Question: I have the following code :
'''
size(5).
black(1,3).
black(2,3).
black(3,2).
black(4,3).
black(5,1).
black(5,5).
words([do,ore,ma,lis,ur,as,po, so,pirus, oker,al,adam, ik]) .
:- use_module(library(lists),[nth1/3, select/3]).
crossword(Puzzle) :-
words(WordList),
word2chars(WordList,CharsList),
make_empty_words(EmptyWords) ,
fill_in(CharsList,EmptyWords),
word2chars(Puzzle,EmptyWords).
word2chars([],[]).
word2chars([Word|RestWords] ,[Chars|RestChars] ) :-
atom_chars(Word,Chars),
word2chars(RestWords,RestChars).
fill_in([],[]).
fill_in([Word|RestWords],Puzzle) :-
select(Word,Puzzle,RestPuzzle),
fill_in(RestWords,RestPuzzle).
make_empty_words(EmptyWords) :-
size(Size),
make_puzzle(Size,Puzzle),
findall(black(I,J),black(I,J),Blacks) ,
fillblacks(Blacks,Puzzle),
empty_words(Puzzle,EmptyWords).
make_puzzle(Size,Puzzle) :-
length(Puzzle,Size),
make_lines(Puzzle,Size).
make_lines([],_).
make_lines([L|Ls],Size) :-
length(L,Size),
make_lines(Ls,Size).
fillblacks([],_).
fillblacks([black(I,J)|Blacks],Puzzle) :-
nth1(I,Puzzle,LineI),
nth1(J,LineI,black),
fillblacks(Blacks,Puzzle).
empty_words(Puzzle,EmptyWords) :-
empty_words(Puzzle,EmptyWords,TailEmptyWords),
size(Size),
transpose(Size,Puzzle,[],TransposedPuzzle),
empty_words(TransposedPuzzle,TailEmptyWords,[] ).
empty_words([],Es,Es).
empty_words([L|Ls],Es,EsTail) :-
empty_words_on_one_line(L,Es,Es1) ,
empty_words(Ls,Es1,EsTail).
empty_words_on_one_line([], Tail, Tail).
empty_words_on_one_line([V1,V2|L],[[V1,V2|Vars]|R],Tail) :-
var(V1), var(V2), !,
more_empty(L,RestL,Vars),
empty_words_on_one_line(RestL,R,Tail) .
empty_words_on_one_line([_| RestL],R, Tail) :-
empty_words_on_one_line(RestL,R,Tail) .
more_empty([],[],[]).
more_empty([V|R],RestL,Vars) :-
( var(V) ->
Vars = [V|RestVars],
more_empty(R,RestL,RestVars)
;
RestL = R,
Vars = []
).
transpose(N,Puzzle,Acc,TransposedPuzzle) :-
( N == 0 ->
TransposedPuzzle = Acc
;
nth_elements(N,Puzzle,OneVert),
M is N - 1,
transpose(M,Puzzle,[OneVert|Acc], TransposedPuzzle)
).
nth_elements(_,[],[]).
nth_elements(N,[X|R],[NthX| S]) :-
nth1(N,X,NthX),
nth_elements(N,R,S).
'''
It is used for solving a crossword like this:

The black squares places are given by default in the code but I want to find a way to give the black squares places by input when I want to query crossword.
something like this:
'''
black(Y1,X1).
black(Y2,X2).
black(Y3,X3).
black(Y4,X4).
black(Y5,X5).
black(Y6,X6).
crossword(Puzzle,Y1,X1,Y2,X2,...) :-
words(WordList),
word2chars(WordList,CharsList),
make_empty_words(EmptyWords,Size) ,
fill_in(CharsList,EmptyWords),
word2chars(Puzzle,EmptyWords).
'''
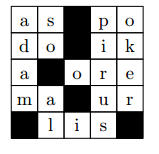
Answer: As @lurker mentioned I tried rewriting the code and giving the black squares as input to program as below:
'''
:- use_module(library(lists),[nth1/3, select/3]).
crossword(Puzzle,Size,Blacks,WordList) :-
word2chars(WordList,CharsList),
make_empty_words(EmptyWords,Size,Blacks) ,
fill_in(CharsList,EmptyWords),
word2chars(Puzzle,EmptyWords).
word2chars([],[]).
word2chars([Word|RestWords] ,[Chars|RestChars] ) :-
atom_chars(Word,Chars),
word2chars(RestWords,RestChars).
fill_in([],[]).
fill_in([Word|RestWords],Puzzle) :-
select(Word,Puzzle,RestPuzzle),
fill_in(RestWords,RestPuzzle).
make_empty_words(EmptyWords,Size,Blacks) :-
make_puzzle(Size,Puzzle),
fillblacks(Blacks,Puzzle),
empty_words(Puzzle,EmptyWords).
make_puzzle(Size,Puzzle) :-
length(Puzzle,Size),
make_lines(Puzzle,Size).
make_lines([],_).
make_lines([L|Ls],Size) :-
length(L,Size),
make_lines(Ls,Size).
fillblacks([],_).
fillblacks([black(I,J)|Blacks],Puzzle) :-
nth1(I,Puzzle,LineI),
nth1(J,LineI,black),
fillblacks(Blacks,Puzzle).
empty_words(Puzzle,EmptyWords) :-
empty_words(Puzzle,EmptyWords,TailEmptyWords),
transpose(Size,Puzzle,[],TransposedPuzzle),
empty_words(TransposedPuzzle,TailEmptyWords,[] ).
empty_words([],Es,Es).
empty_words([L|Ls],Es,EsTail) :-
empty_words_on_one_line(L,Es,Es1) ,
empty_words(Ls,Es1,EsTail).
empty_words_on_one_line([], Tail, Tail).
empty_words_on_one_line([V1,V2|L],[[V1,V2|Vars]|R],Tail) :-
var(V1), var(V2), !,
more_empty(L,RestL,Vars),
empty_words_on_one_line(RestL,R,Tail) .
empty_words_on_one_line([_| RestL],R, Tail) :-
empty_words_on_one_line(RestL,R,Tail) .
more_empty([],[],[]).
more_empty([V|R],RestL,Vars) :-
( var(V)
-> Vars = [V|RestVars],
more_empty(R,RestL,RestVars)
; RestL = R,
Vars = []
).
transpose(N,Puzzle,Acc,TransposedPuzzle) :-
( N == 0
-> TransposedPuzzle = Acc
; nth_elements(N,Puzzle,OneVert),
M is N - 1,
transpose(M,Puzzle,[OneVert|Acc], TransposedPuzzle)
).
nth_elements(_,[],[]).
nth_elements(N,[X|R],[NthX| S]) :-
nth1(N,X,NthX),
nth_elements(N,R,S).
'''
now by the following input the code returns the answer to the puzzle:
'''
crossword(Puzzle,5,[black(1,3),black(2,3),black(3,2),black(4,3),
black(5,1),black(5,5)],[do,ore,ma,lis,ur,as,pu, so,pirus, uker,al,adam, ik]).
'''
And the output will be:
'''
Puzzle = [as,pu,do,ik,ore,ma,ur,lis,adam,so,al,pirus,uker]
'''